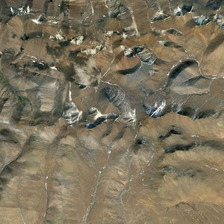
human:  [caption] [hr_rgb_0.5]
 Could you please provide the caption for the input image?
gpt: it is a piece of yellow mountains .

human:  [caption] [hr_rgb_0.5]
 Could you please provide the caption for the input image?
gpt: it is a piece of yellow mountains .

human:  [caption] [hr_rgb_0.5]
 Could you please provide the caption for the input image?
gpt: it is a piece of yellow mountains .

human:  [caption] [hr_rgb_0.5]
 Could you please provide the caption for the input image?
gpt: it is a piece of yellow mountains .

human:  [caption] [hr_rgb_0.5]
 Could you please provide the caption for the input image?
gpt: it is a piece of yellow mountains .